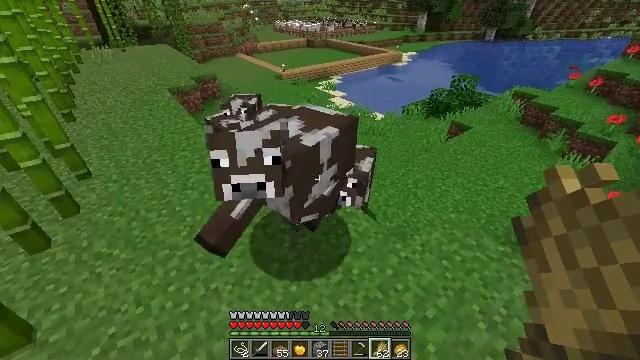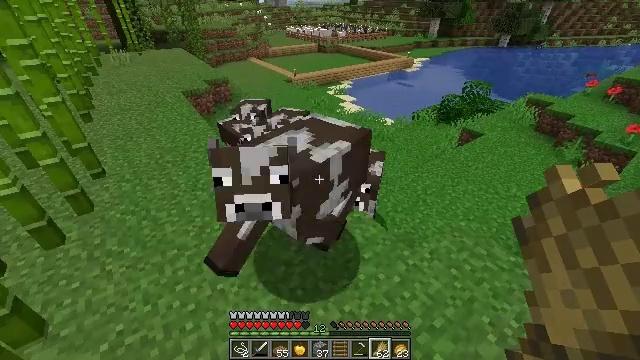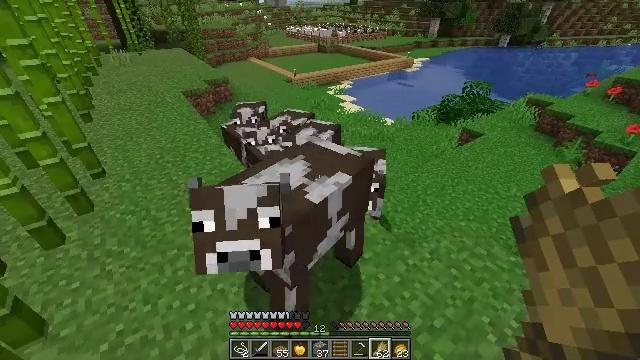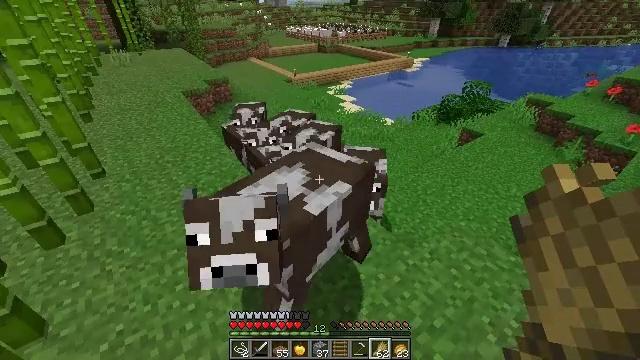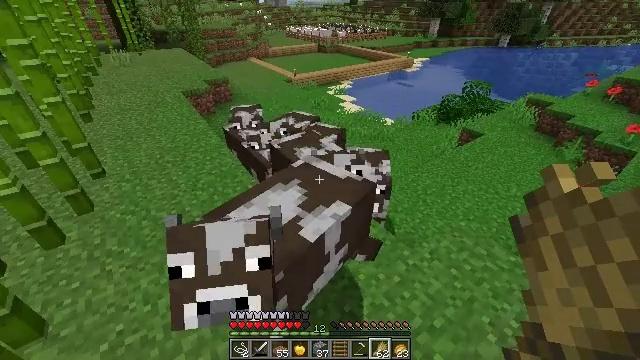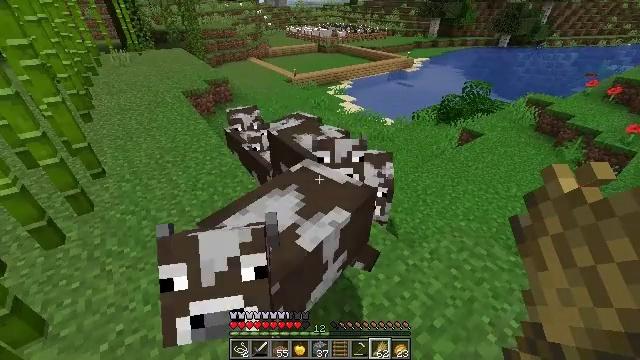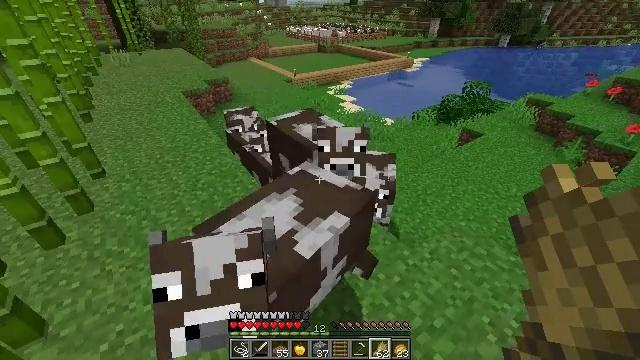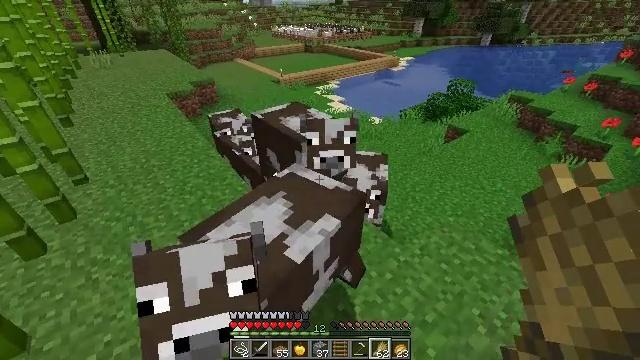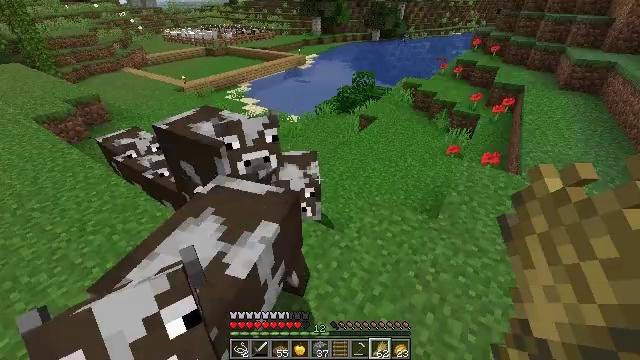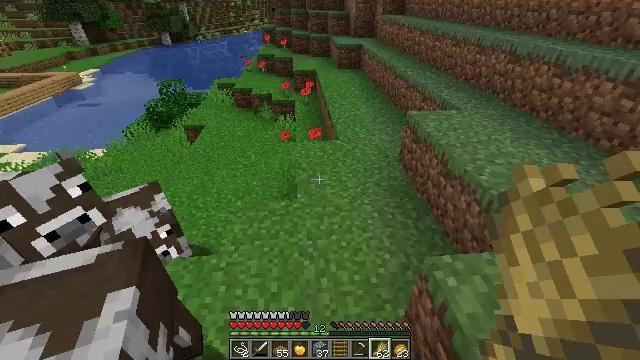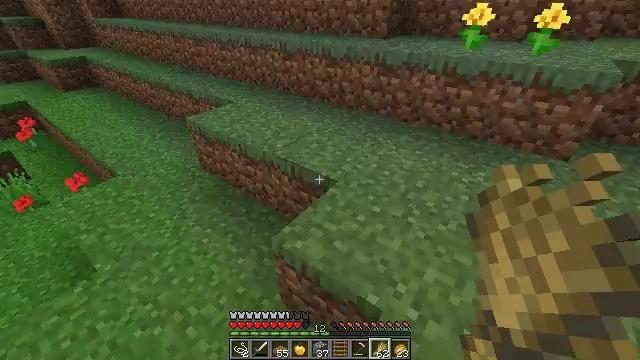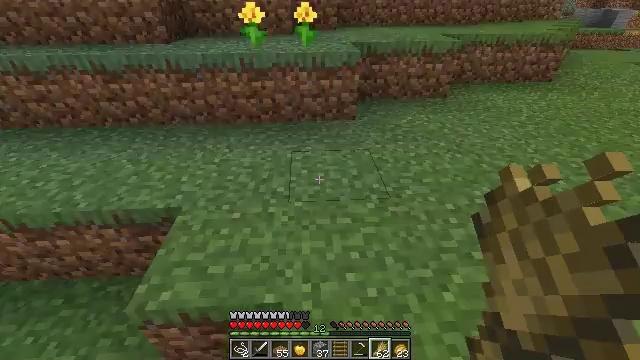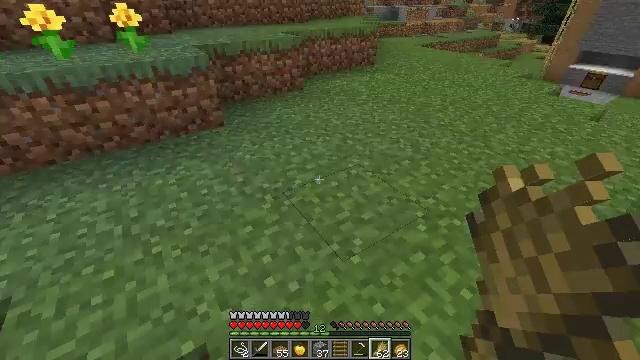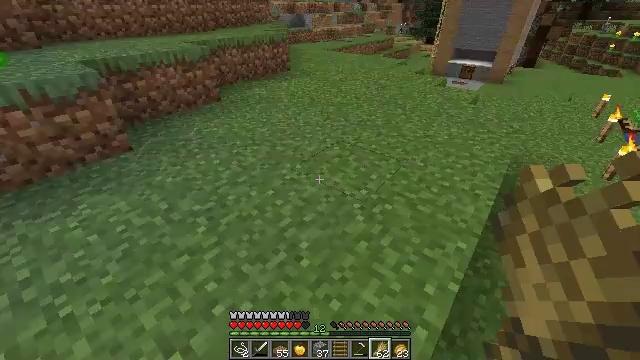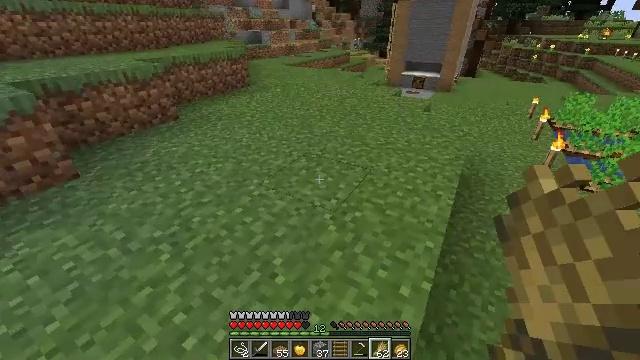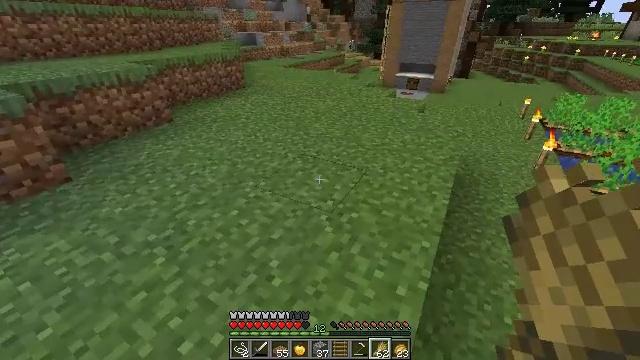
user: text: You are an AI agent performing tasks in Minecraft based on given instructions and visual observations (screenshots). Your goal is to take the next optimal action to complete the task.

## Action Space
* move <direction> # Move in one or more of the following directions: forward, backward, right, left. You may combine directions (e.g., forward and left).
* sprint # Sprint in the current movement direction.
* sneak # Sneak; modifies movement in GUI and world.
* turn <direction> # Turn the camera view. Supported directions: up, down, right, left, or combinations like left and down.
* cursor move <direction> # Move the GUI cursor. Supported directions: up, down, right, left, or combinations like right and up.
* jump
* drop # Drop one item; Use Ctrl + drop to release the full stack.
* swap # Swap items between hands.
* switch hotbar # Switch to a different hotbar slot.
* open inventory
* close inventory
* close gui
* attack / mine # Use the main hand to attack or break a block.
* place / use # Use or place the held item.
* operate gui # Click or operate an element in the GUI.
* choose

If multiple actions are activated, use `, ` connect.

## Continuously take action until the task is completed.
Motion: motion action
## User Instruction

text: Attack the jungle trapdoor to recycle it.
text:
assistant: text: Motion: turn left
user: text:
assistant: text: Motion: no_op
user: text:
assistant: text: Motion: no_op
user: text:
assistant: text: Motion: no_op
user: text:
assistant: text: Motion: no_op
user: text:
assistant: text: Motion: no_op
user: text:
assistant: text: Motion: turn right
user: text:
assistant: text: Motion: turn right
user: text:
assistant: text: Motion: turn right
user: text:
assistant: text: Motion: turn right
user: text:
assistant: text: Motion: turn right
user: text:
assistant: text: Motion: turn right
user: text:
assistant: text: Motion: turn right and up
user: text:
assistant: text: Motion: turn right and up
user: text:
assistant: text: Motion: turn right
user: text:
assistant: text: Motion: no_op
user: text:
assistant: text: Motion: move forward
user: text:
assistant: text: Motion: move forward
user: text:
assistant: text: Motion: move forward
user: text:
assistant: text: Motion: move forward
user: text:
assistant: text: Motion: move forward, turn left
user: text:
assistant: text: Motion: move forward, turn right and up
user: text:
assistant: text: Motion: move forward, turn right
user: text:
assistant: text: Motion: move forward
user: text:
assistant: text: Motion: move forward, turn right
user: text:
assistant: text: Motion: move forward, turn right
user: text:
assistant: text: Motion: move forward, turn right
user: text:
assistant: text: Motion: move forward, turn right
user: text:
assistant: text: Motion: move forward, turn right
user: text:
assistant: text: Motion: move forward and move left